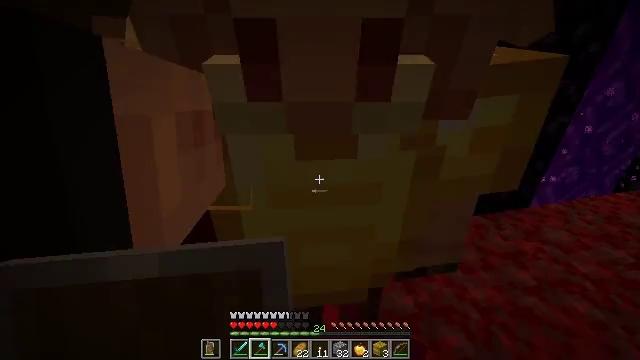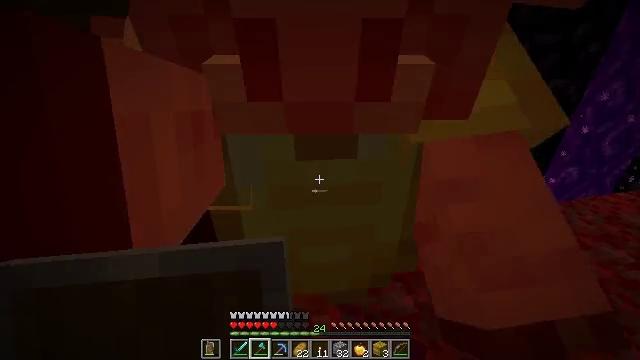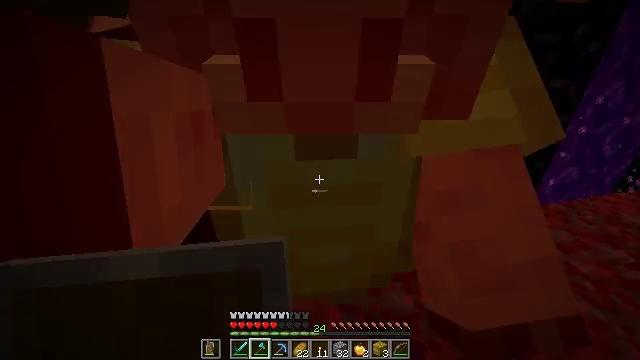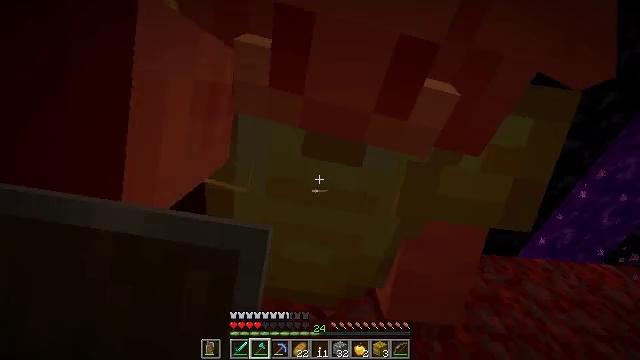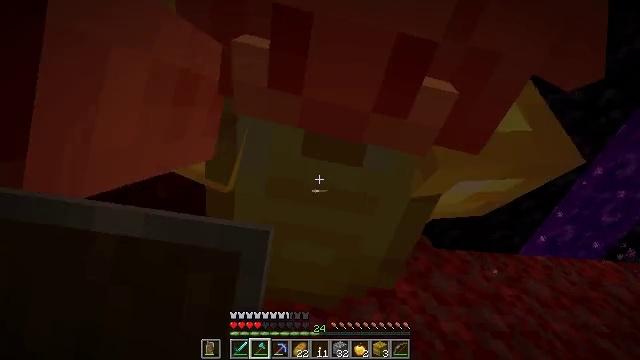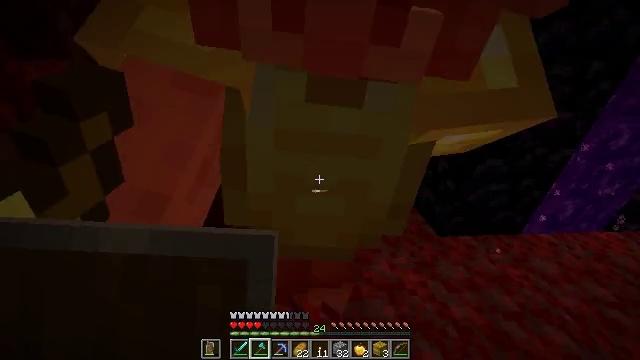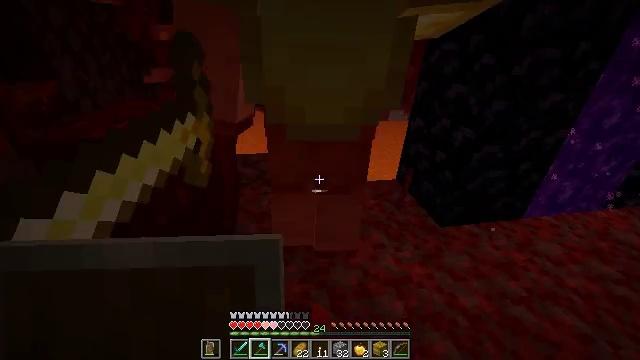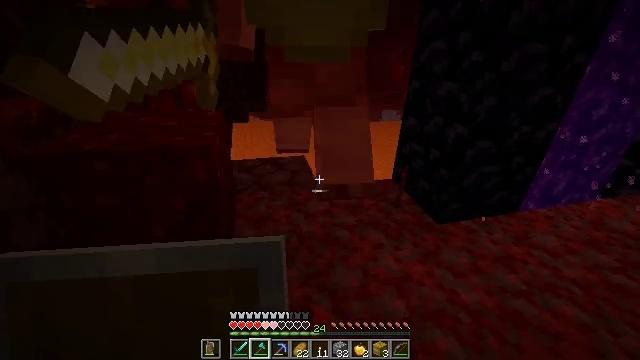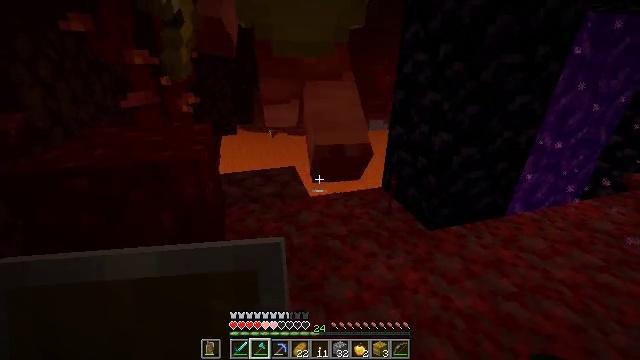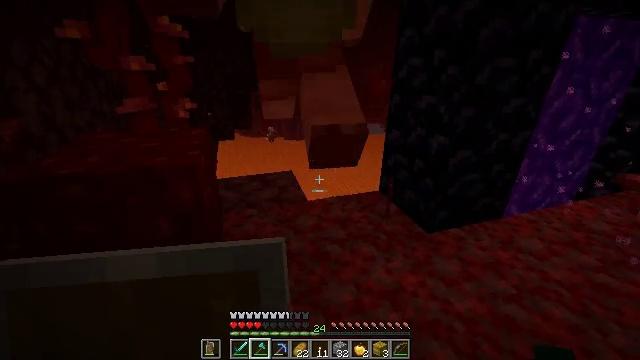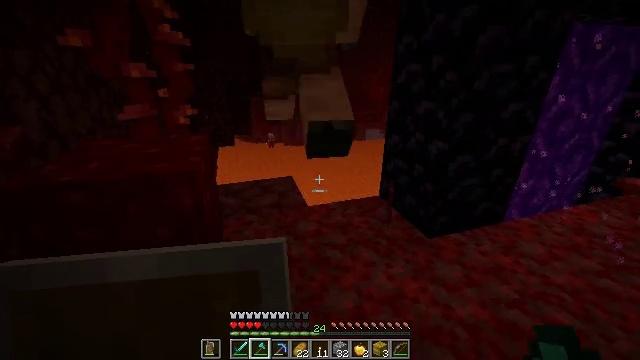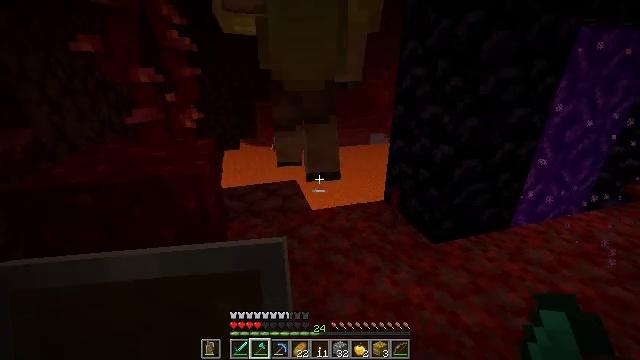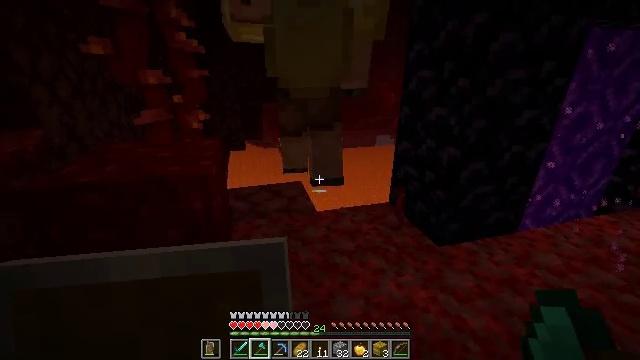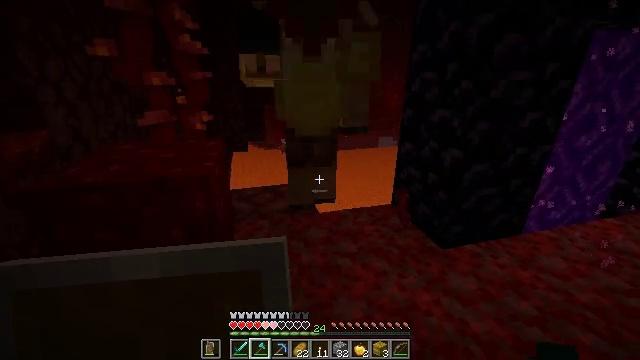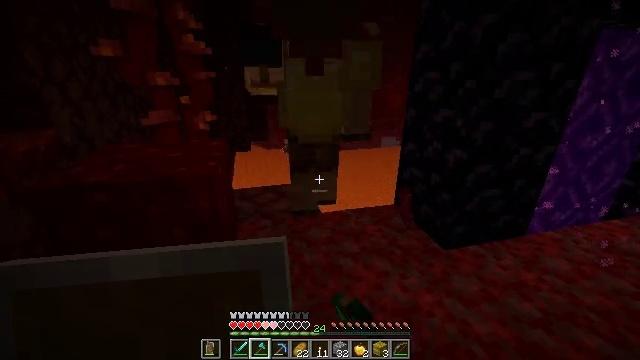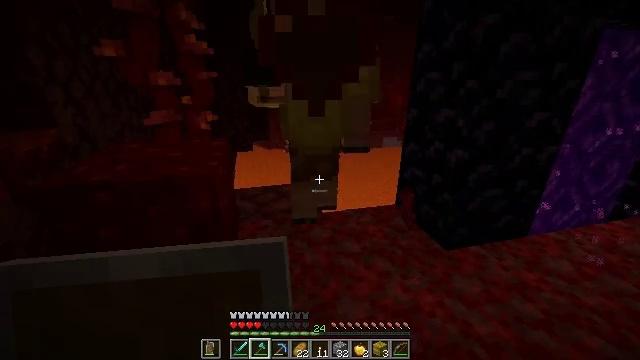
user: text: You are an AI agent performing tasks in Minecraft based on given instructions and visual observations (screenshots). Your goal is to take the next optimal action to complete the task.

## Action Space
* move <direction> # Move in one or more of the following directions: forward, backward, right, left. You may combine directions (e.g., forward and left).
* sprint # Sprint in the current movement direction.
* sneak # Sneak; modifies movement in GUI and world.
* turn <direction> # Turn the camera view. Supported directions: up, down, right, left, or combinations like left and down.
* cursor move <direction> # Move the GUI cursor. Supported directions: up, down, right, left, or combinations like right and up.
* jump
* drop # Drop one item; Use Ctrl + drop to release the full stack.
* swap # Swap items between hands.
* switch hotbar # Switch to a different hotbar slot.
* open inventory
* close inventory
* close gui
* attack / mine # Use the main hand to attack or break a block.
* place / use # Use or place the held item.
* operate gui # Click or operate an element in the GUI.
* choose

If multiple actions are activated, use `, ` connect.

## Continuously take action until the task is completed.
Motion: motion action
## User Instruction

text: Fight the piglin.
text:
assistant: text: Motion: no_op
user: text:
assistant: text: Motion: no_op
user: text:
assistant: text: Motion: no_op
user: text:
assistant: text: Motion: no_op
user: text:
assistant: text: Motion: no_op
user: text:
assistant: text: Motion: no_op
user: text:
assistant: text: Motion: no_op
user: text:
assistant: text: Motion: turn right and up
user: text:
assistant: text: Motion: no_op
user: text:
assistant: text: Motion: turn up
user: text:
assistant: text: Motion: turn left
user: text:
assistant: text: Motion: turn left
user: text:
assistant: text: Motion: attack / mine
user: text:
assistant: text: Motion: attack / mine
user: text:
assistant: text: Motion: attack / mine
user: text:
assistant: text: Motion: attack / mine
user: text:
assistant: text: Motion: no_op
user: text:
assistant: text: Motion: no_op